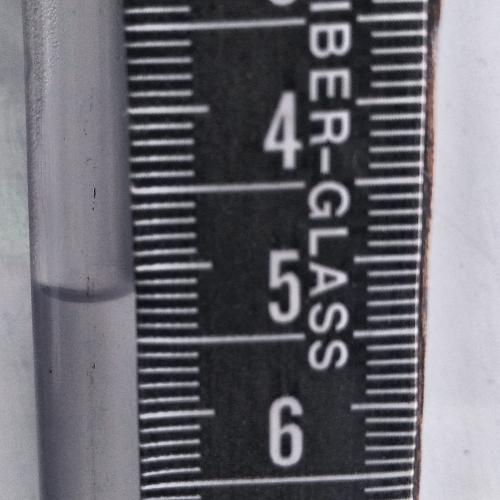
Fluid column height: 5.2 cm